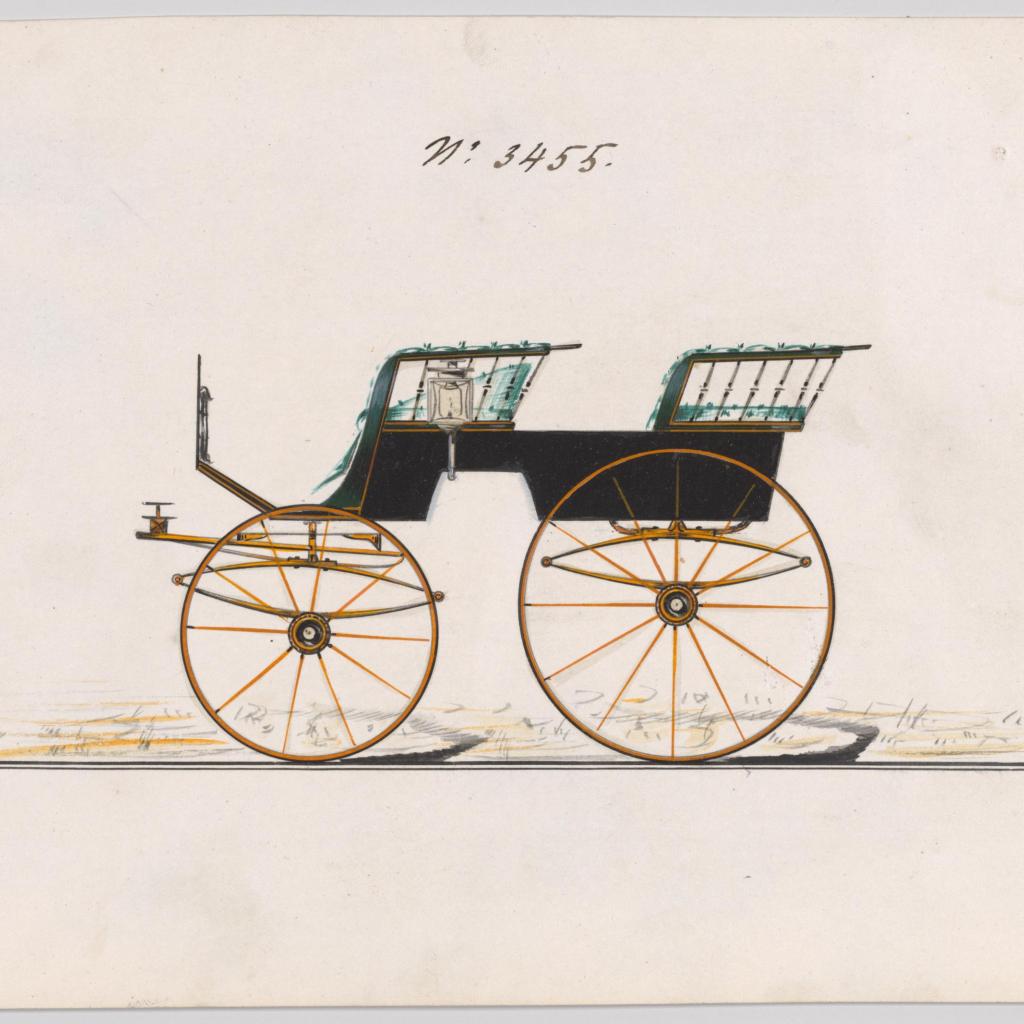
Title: Design for T-Cart, no. 3455
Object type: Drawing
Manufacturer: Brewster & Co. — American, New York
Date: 1878
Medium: Pen and black ink watercolor and gouache with gum arabic
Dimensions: Sheet: 5 3/4 × 9 in. (14.6 × 22.9 cm)
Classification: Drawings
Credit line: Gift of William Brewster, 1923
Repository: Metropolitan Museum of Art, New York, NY